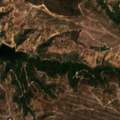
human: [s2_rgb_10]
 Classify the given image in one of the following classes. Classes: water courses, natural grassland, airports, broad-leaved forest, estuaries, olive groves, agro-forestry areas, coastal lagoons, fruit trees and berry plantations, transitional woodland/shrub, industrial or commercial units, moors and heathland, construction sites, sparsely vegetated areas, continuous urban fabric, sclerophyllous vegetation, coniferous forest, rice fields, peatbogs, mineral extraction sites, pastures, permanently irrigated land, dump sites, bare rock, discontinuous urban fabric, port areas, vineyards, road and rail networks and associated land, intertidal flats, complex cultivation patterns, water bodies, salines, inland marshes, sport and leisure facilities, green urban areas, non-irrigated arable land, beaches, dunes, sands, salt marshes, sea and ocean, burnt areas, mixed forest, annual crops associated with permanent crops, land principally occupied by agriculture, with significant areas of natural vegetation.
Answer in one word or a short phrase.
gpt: pastures, complex cultivation patterns, broad-leaved forest, transitional woodland/shrub